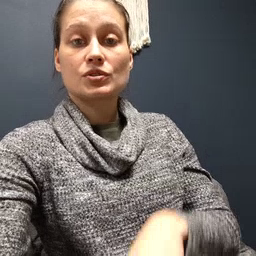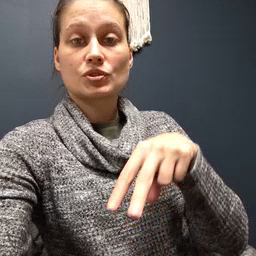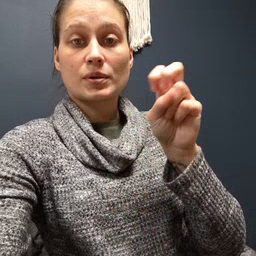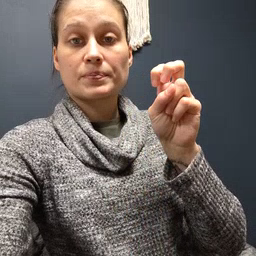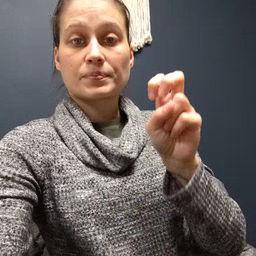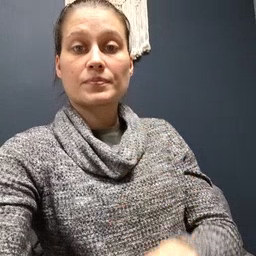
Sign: jump